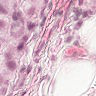
Metastatic tissue present: yes